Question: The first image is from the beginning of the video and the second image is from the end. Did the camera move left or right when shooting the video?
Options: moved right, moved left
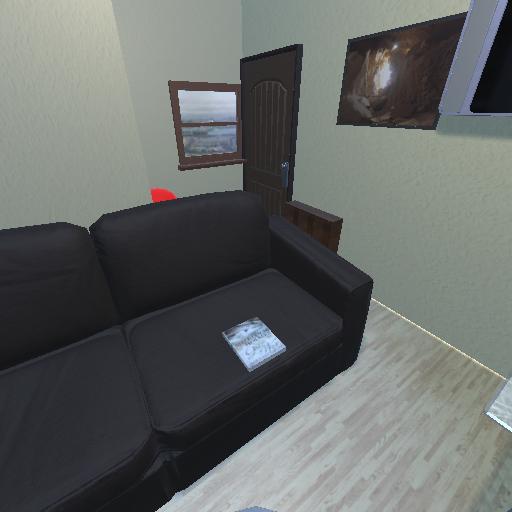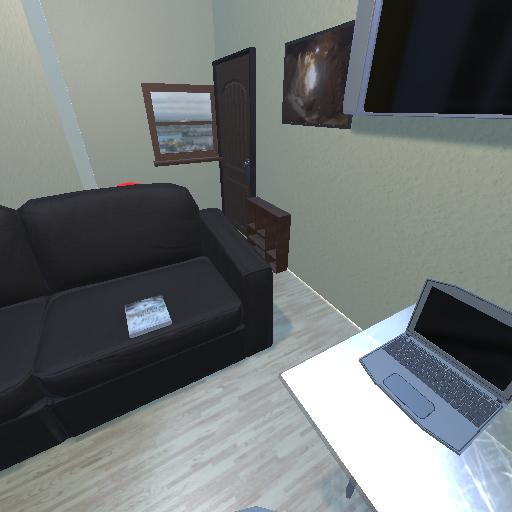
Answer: moved right